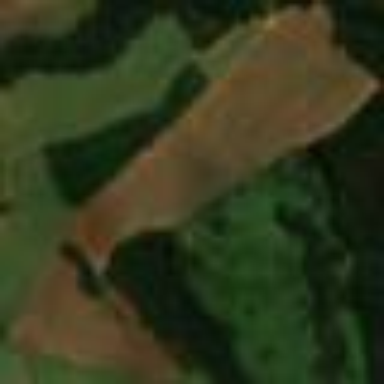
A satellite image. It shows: Farmland used for cultivating coffee crops.